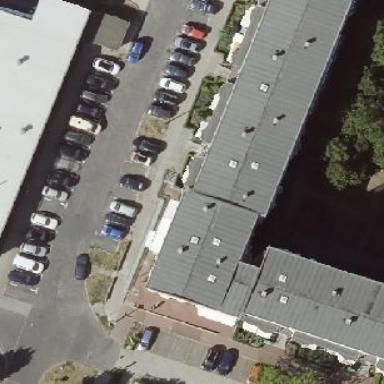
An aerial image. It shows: Apartment building with flat roof.